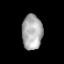
Tissue: prostate
Cell type: T cells
Senescence score: 0.354
Nuclear area (px): 704
Mean DAPI intensity: 170.57